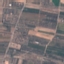
Label: PermanentCrop